Question: I'm using CoreData for my app (I don't want to use "many to many" relationship)

I use 'NSFetchedResultsController' to get data. I want to get all tracks of a specific 'Playlist' (I use 'MagicalRecord' too but don't care it)
'''
Playlist *playlist;//a specific playlist
NSFetchRequest *request = [PlayTrack requestAllSortedBy:@"scdCreatedAt" ascending:NO withPredicate:[NSPredicate predicateWithFormat:@"playlist = %@",playlist]];
_resultsController = [[NSFetchedResultsController alloc] initWithFetchRequest:request
managedObjectContext:[NSManagedObjectContext contextForCurrentThread]
sectionNameKeyPath:nil
cacheName:NSStringFromClass(self.class)];
//..... perfromFetch...
'''
I implemented 'NSFetchedResultsControllerDelegate':
'''
- (void)controller:(NSFetchedResultsController *)controller didChangeObject:(id)anObject atIndexPath:(NSIndexPath *)indexPath forChangeType:(NSFetchedResultsChangeType)type newIndexPath:(NSIndexPath *)newIndexPath {
PlayTrack *playtrack = (PlayTrack *)anObject;
SCDPlayTrack *track = playtrack.track;//This is what I want
}
'''
You see, I only can get 'Track' objects by getting 'PlayTrack' objects but I want 'anObject' is a 'Track' object.
What I dream is getting all 'Track' of a specific 'Playlist' directly!
HOW CAN I DO IT?
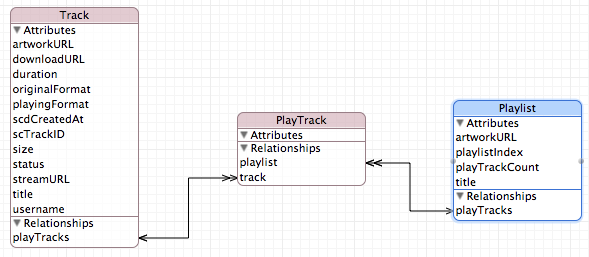
Answer: Try to use the following fetch request
'''
NSFetchRequest * fetchRequest = [[NSFetchRequest alloc] init];
NSEntityDescription *entity = [NSEntityDescription entityForName:@"Track"
inManagedObjectContext:ctx];
[fetchRequest setEntity:entity];
// Set the batch size to a suitable number.
// [fetchRequest setFetchBatchSize:20];
if (playlist)
{
NSPredicate * predicate = [NSPredicate predicateWithFormat:@" ANY playTracks IN %@", playlist.playTracks];
fetchRequest.predicate = predicate;
}
// Edit the sort key as appropriate.
NSSortDescriptor *sortDescriptor = [[NSSortDescriptor alloc] initWithKey:@"scdCreatedAt" ascending:YES];
NSArray *sortDescriptors = @[sortDescriptor];
[fetchRequest setSortDescriptors:sortDescriptors];
'''